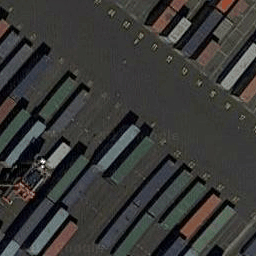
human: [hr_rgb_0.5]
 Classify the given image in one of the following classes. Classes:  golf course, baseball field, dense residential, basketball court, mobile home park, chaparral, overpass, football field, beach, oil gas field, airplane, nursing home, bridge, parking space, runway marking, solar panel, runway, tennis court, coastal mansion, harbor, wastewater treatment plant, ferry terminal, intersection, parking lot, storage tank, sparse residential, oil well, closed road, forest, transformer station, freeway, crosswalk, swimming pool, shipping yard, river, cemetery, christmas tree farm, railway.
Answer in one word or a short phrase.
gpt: shipping yard